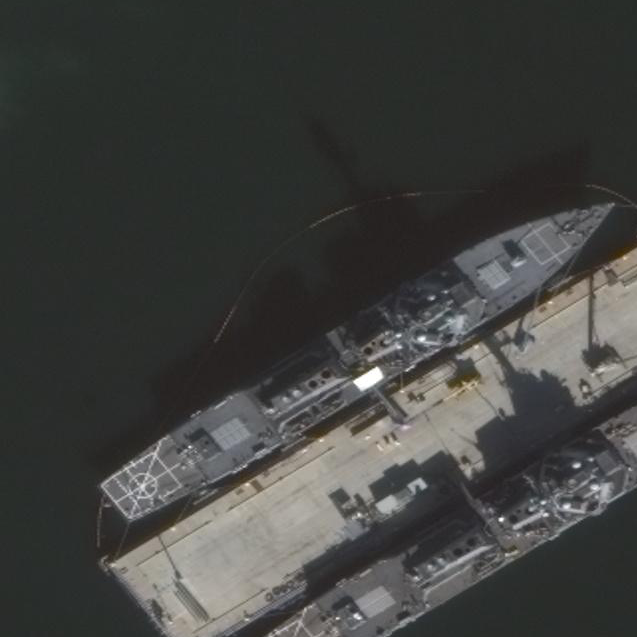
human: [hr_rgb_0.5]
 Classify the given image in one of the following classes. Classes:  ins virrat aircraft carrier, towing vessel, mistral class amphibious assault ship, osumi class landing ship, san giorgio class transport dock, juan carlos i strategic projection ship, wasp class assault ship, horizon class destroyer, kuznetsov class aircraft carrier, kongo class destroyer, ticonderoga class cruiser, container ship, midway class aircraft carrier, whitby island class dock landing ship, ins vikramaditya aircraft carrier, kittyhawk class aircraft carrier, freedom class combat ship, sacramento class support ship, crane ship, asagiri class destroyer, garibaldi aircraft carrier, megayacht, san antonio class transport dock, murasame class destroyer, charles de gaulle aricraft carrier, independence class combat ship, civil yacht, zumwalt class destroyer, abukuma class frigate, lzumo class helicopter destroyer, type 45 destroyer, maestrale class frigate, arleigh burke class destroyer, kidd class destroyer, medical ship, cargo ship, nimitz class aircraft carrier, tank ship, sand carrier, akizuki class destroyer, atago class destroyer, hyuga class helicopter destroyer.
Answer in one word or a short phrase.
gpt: Arleigh Burke class destroyer